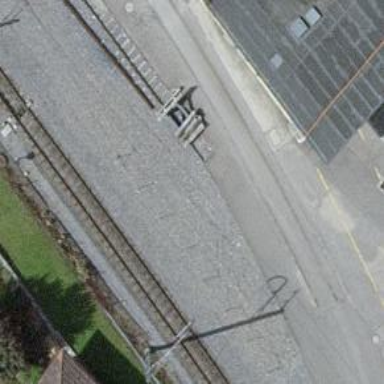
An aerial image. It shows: Abandoned spur railway.